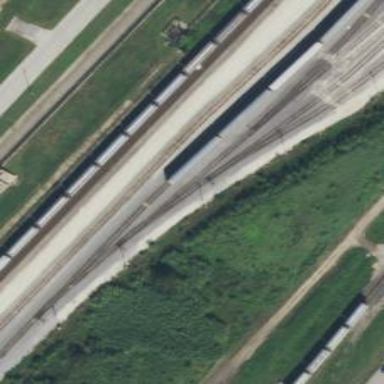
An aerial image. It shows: Railway yard.